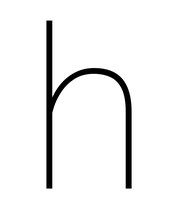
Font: Roboto_Thin